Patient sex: F
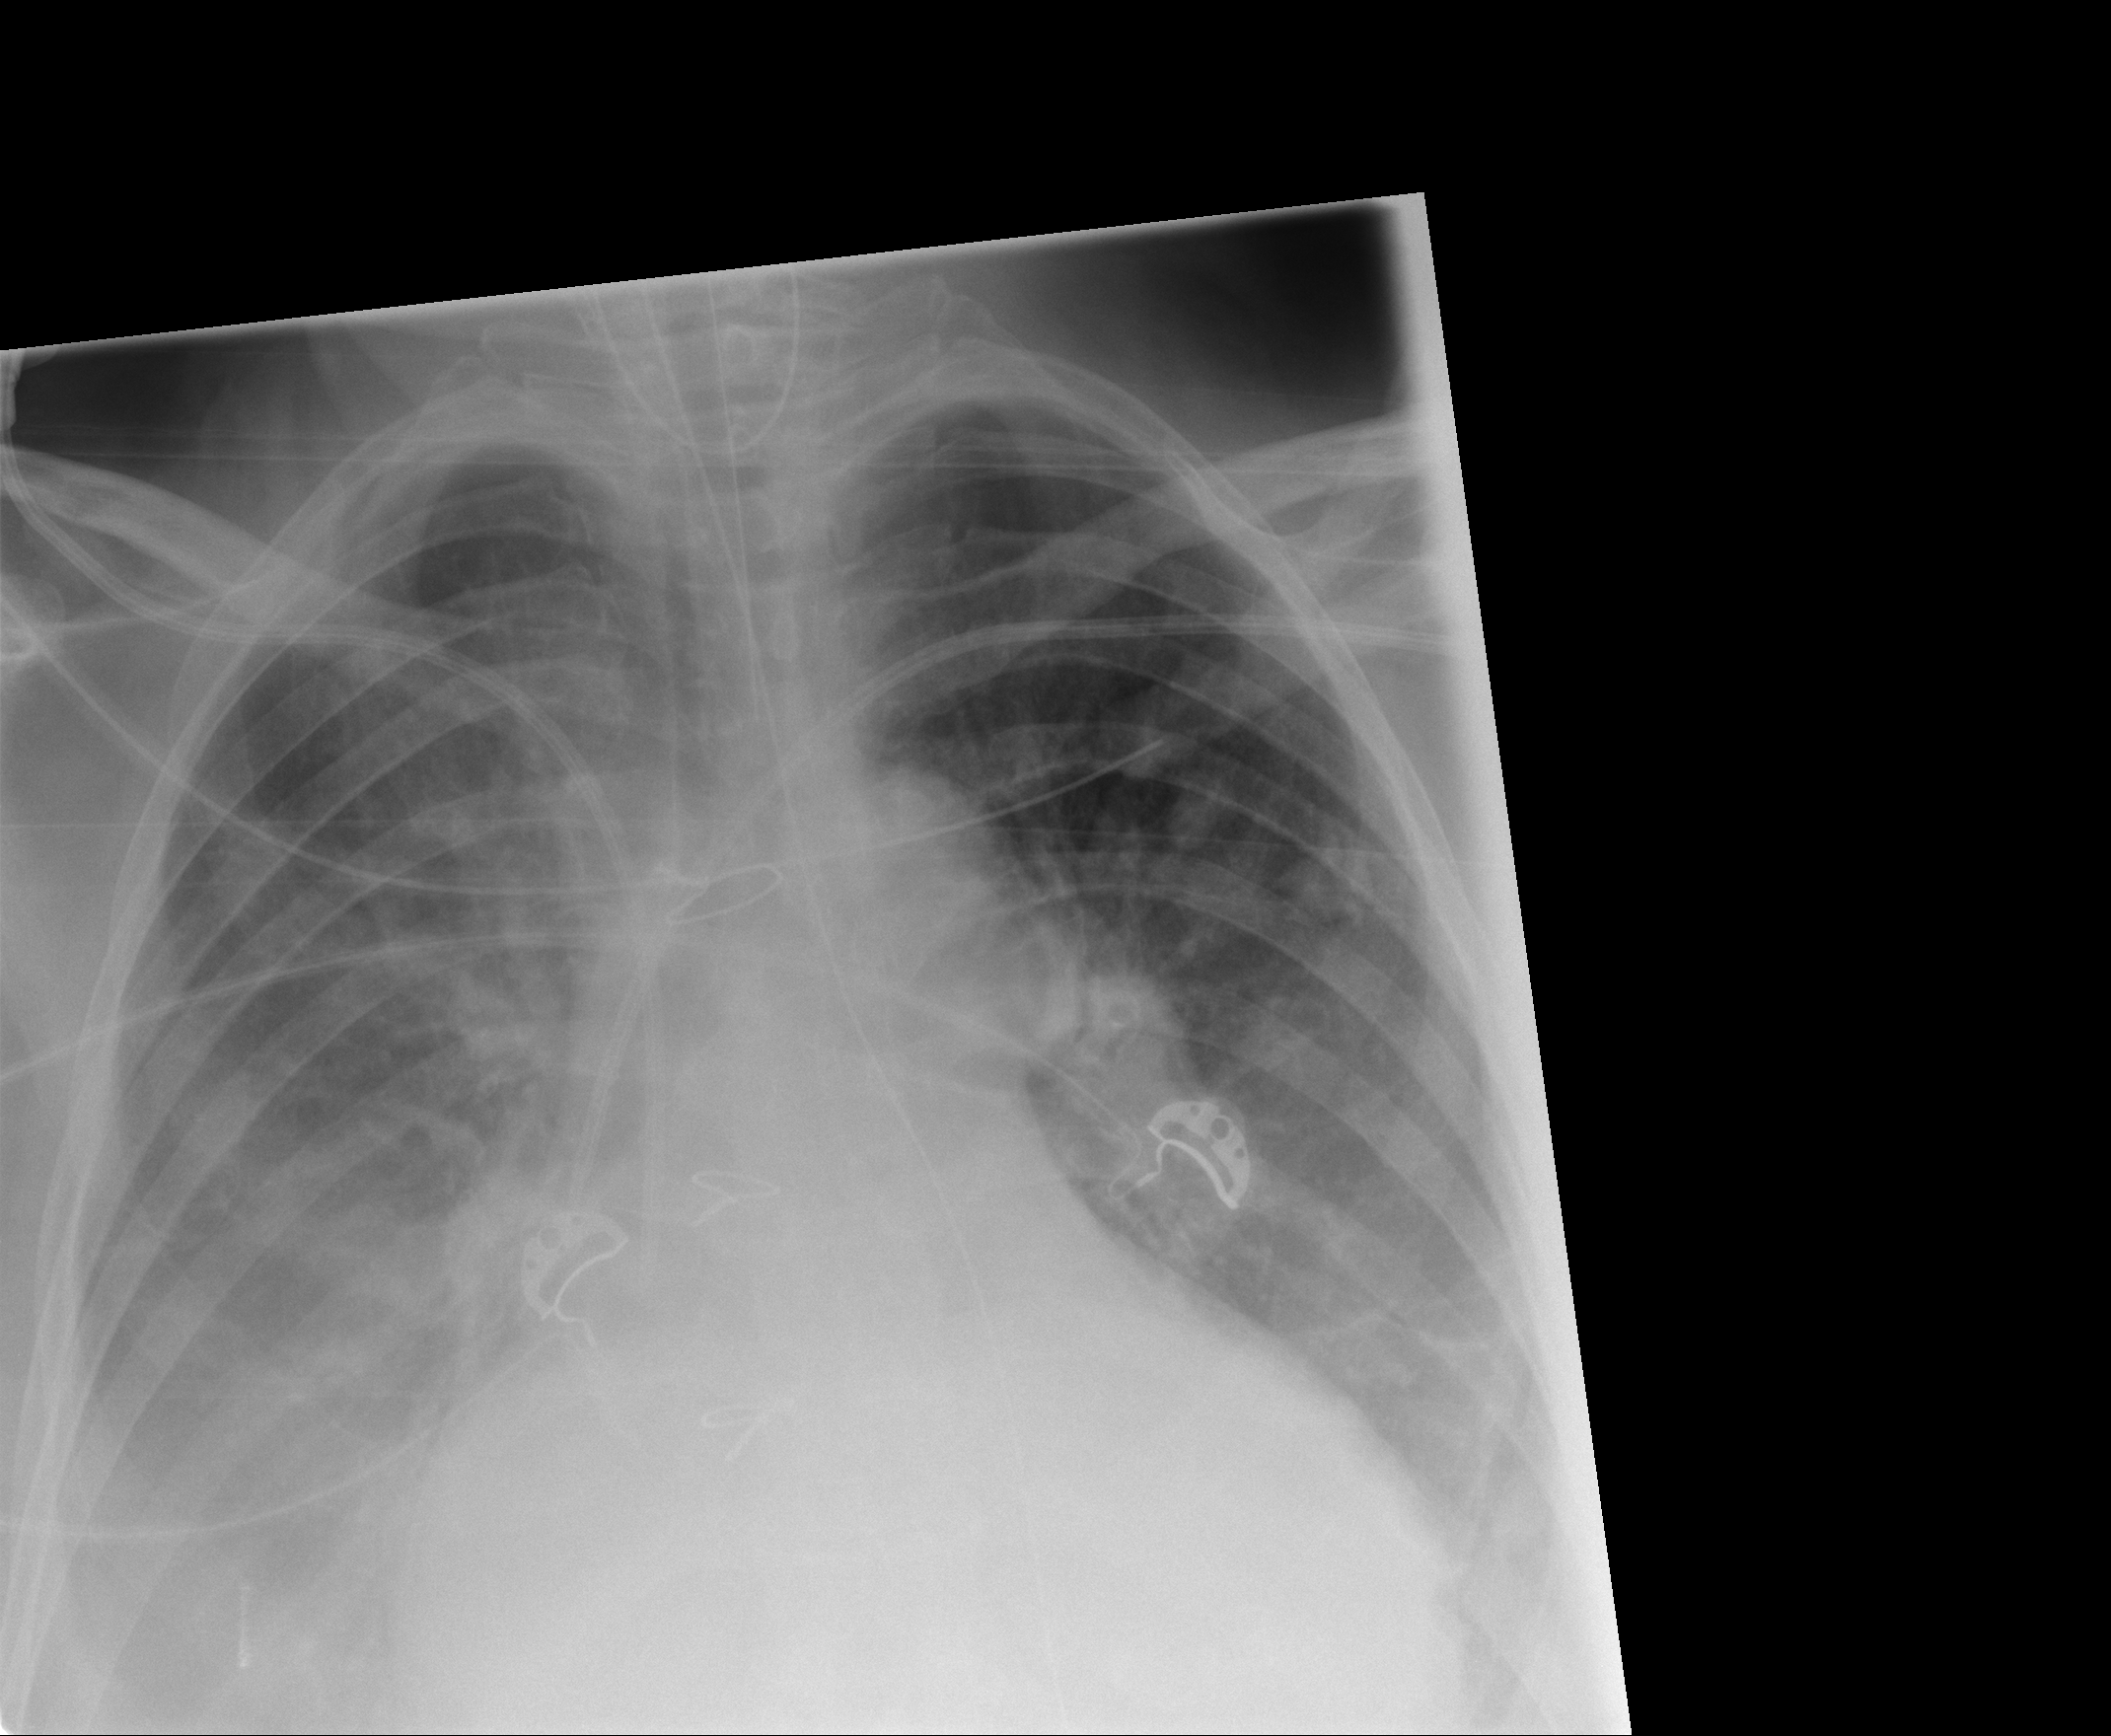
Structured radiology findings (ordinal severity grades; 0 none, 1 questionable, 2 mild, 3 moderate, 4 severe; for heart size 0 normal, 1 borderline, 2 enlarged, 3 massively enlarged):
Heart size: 2
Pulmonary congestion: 2
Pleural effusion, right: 3
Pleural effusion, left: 3
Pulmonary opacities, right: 0
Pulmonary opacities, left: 0
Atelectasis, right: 3
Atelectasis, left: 2